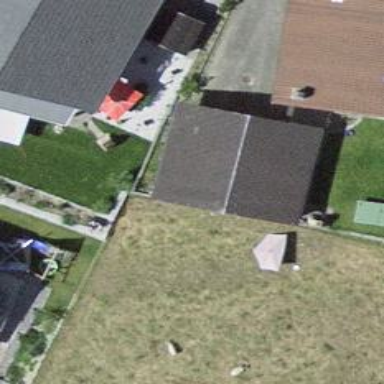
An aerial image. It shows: Garage.